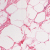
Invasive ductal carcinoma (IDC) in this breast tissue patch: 0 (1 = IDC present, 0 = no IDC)